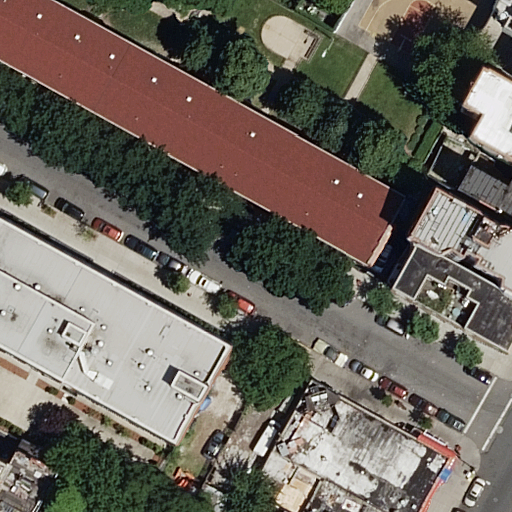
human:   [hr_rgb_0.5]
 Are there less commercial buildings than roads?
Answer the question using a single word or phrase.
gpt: yes

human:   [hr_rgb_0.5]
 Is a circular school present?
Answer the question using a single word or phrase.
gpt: no

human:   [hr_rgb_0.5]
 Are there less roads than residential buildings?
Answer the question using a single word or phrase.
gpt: yes

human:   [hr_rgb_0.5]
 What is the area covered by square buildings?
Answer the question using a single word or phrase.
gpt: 0m2

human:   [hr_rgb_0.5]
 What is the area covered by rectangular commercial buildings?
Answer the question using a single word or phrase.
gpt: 0m2

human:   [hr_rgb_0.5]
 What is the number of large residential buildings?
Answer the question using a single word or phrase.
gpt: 3

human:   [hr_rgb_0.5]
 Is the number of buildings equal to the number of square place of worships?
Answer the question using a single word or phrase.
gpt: no

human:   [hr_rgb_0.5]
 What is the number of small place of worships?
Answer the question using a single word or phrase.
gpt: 0

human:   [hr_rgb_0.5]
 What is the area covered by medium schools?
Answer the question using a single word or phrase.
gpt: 412m2

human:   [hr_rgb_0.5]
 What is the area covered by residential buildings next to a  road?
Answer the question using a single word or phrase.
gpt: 4004m2

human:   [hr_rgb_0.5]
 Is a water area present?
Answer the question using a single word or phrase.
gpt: no

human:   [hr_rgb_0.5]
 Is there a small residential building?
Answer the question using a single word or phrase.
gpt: yes

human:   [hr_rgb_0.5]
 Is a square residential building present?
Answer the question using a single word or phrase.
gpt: no

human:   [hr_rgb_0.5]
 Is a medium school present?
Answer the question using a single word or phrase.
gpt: yes

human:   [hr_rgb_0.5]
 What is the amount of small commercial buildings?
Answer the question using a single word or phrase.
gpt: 0

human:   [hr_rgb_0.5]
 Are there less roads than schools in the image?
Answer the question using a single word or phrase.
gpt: no

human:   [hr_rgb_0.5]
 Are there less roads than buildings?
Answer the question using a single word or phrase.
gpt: yes

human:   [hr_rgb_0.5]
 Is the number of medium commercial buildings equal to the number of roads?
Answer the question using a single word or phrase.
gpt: no

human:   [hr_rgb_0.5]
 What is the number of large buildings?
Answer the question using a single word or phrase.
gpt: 3

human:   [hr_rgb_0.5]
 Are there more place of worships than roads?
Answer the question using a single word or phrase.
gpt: no

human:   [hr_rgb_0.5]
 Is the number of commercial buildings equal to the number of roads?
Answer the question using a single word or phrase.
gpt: no

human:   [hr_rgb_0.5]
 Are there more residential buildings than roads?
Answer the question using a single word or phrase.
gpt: yes

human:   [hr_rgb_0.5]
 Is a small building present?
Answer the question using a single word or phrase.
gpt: yes

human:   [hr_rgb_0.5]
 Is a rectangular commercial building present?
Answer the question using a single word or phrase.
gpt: no

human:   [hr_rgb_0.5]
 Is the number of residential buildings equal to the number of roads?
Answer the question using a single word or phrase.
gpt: no

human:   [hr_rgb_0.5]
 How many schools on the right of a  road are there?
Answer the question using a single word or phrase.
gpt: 0

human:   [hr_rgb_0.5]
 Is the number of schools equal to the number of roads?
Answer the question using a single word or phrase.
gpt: no

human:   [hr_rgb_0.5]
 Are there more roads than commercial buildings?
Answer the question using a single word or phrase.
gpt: yes

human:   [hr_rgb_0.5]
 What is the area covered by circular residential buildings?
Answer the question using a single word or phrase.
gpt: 0m2

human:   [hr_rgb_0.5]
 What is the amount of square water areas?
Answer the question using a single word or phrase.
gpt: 0

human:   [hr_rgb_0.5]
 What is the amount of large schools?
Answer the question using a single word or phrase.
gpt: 0

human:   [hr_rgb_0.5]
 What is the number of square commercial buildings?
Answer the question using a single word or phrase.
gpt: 0

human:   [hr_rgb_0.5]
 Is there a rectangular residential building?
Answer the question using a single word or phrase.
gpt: yes

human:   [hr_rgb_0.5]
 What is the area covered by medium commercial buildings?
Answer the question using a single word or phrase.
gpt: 0m2

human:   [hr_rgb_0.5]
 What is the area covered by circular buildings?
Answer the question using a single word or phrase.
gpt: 0m2

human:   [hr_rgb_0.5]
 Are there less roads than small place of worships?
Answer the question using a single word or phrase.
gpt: no